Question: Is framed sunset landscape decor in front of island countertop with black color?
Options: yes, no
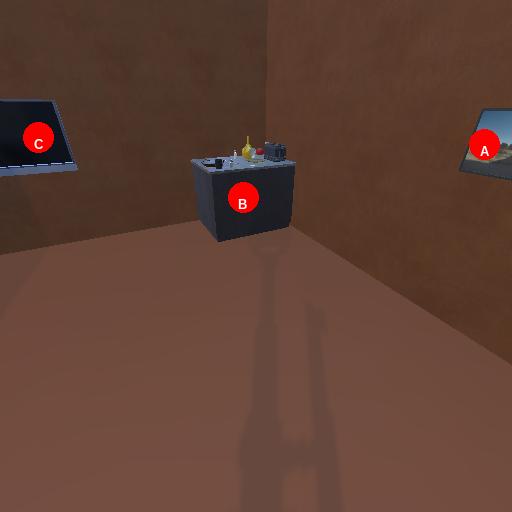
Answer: yes